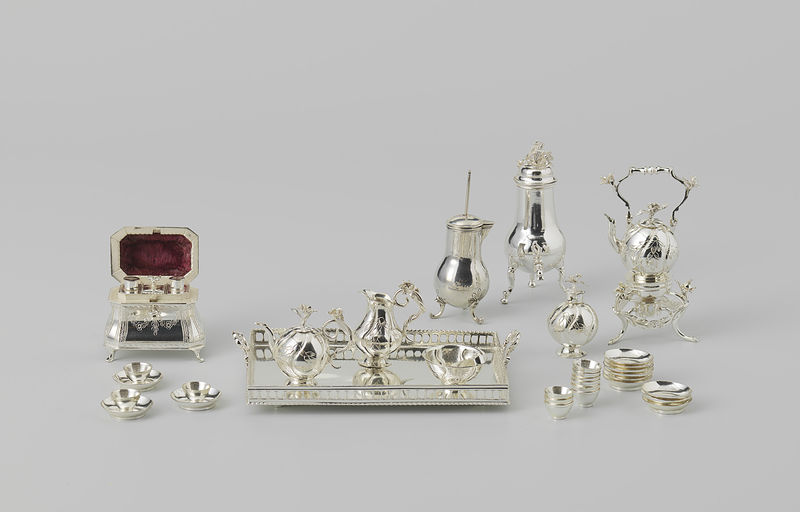
Titel: Kop-en-schotel
Standort: Amsterdam
Institution: Rijksmuseum
Schlagwörter: grau, rot, schüssel, silber, tablett, teller, adel, kanne, stilleben, vase, glanz, tasse, tee, edel, foto, becher, geschirr, service, tassen, kaffekanne, teekanne, schüsseln, schatulle, miniatur, dilber, teeservice, glsnz